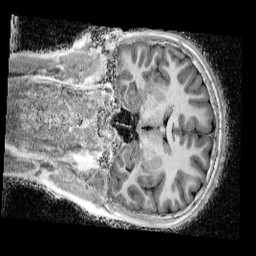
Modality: UNIT1_denoised
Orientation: coronal
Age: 13
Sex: male
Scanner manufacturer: siemens
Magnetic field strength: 3 T
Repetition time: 4 s
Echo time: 0.00299 s